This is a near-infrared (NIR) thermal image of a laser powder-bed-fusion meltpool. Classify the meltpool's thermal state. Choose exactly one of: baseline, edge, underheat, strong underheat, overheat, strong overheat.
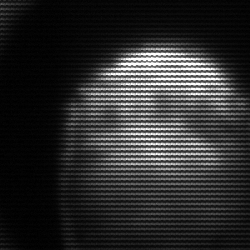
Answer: edge